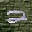
Label: 2